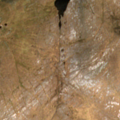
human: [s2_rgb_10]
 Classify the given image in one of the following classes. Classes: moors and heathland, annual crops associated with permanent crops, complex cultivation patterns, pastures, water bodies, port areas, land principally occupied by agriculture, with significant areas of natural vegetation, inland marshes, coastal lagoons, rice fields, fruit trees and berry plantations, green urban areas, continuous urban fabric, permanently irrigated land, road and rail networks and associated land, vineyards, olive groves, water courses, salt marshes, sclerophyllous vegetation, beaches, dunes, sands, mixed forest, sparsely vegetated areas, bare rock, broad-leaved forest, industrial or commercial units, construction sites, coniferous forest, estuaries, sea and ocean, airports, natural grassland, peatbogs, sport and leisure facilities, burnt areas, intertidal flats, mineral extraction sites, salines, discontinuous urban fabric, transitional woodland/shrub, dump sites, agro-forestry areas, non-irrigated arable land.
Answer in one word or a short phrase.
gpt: sparsely vegetated areas